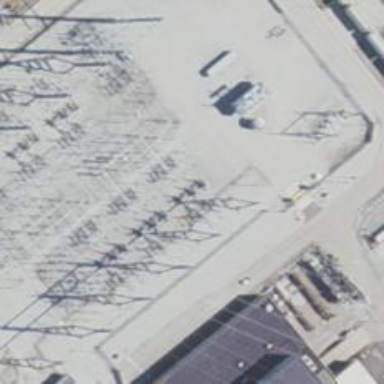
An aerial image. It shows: Switch used for power control.